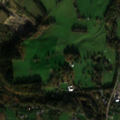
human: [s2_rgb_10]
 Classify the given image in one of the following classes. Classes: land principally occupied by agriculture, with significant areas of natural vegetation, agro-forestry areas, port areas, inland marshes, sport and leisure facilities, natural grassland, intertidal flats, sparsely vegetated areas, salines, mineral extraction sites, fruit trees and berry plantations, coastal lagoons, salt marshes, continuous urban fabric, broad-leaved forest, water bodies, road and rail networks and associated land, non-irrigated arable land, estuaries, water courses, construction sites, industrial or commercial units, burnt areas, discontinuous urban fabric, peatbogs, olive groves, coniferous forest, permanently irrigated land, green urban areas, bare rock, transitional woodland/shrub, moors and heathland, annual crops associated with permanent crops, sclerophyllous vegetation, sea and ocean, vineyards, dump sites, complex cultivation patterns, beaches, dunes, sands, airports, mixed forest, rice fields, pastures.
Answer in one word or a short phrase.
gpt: discontinuous urban fabric, non-irrigated arable land, pastures, broad-leaved forest